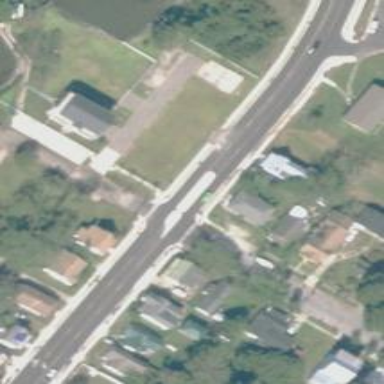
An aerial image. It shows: Stop road.